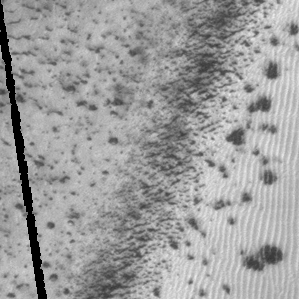
Label: frost